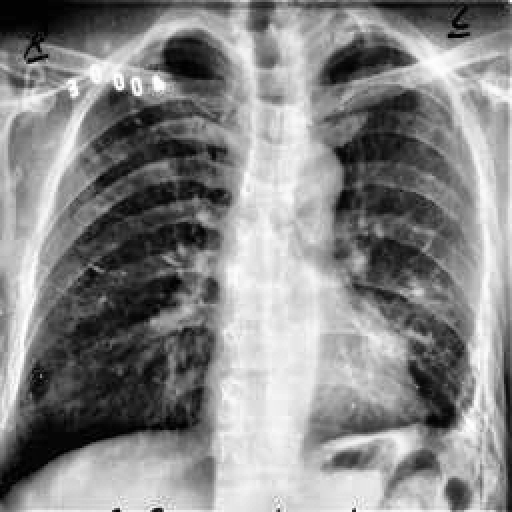
Finding: TUBERCULOSIS